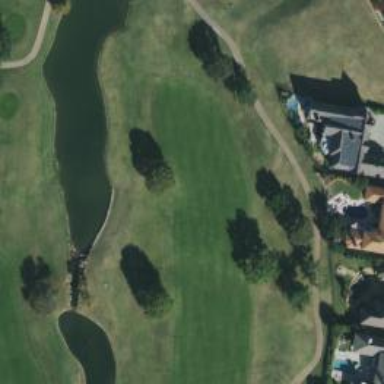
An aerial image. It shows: Golf hole.